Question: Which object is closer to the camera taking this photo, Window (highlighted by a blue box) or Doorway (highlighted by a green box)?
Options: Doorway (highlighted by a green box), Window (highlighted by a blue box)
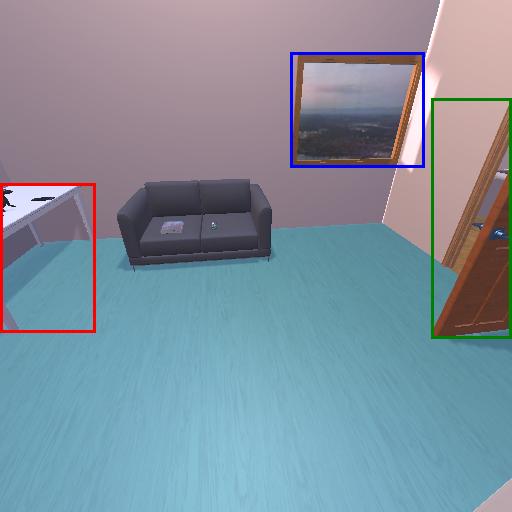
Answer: Doorway (highlighted by a green box)